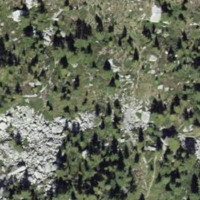
EUNIS habitat code: 31
Species observed at this site:
Calluna vulgaris